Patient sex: F
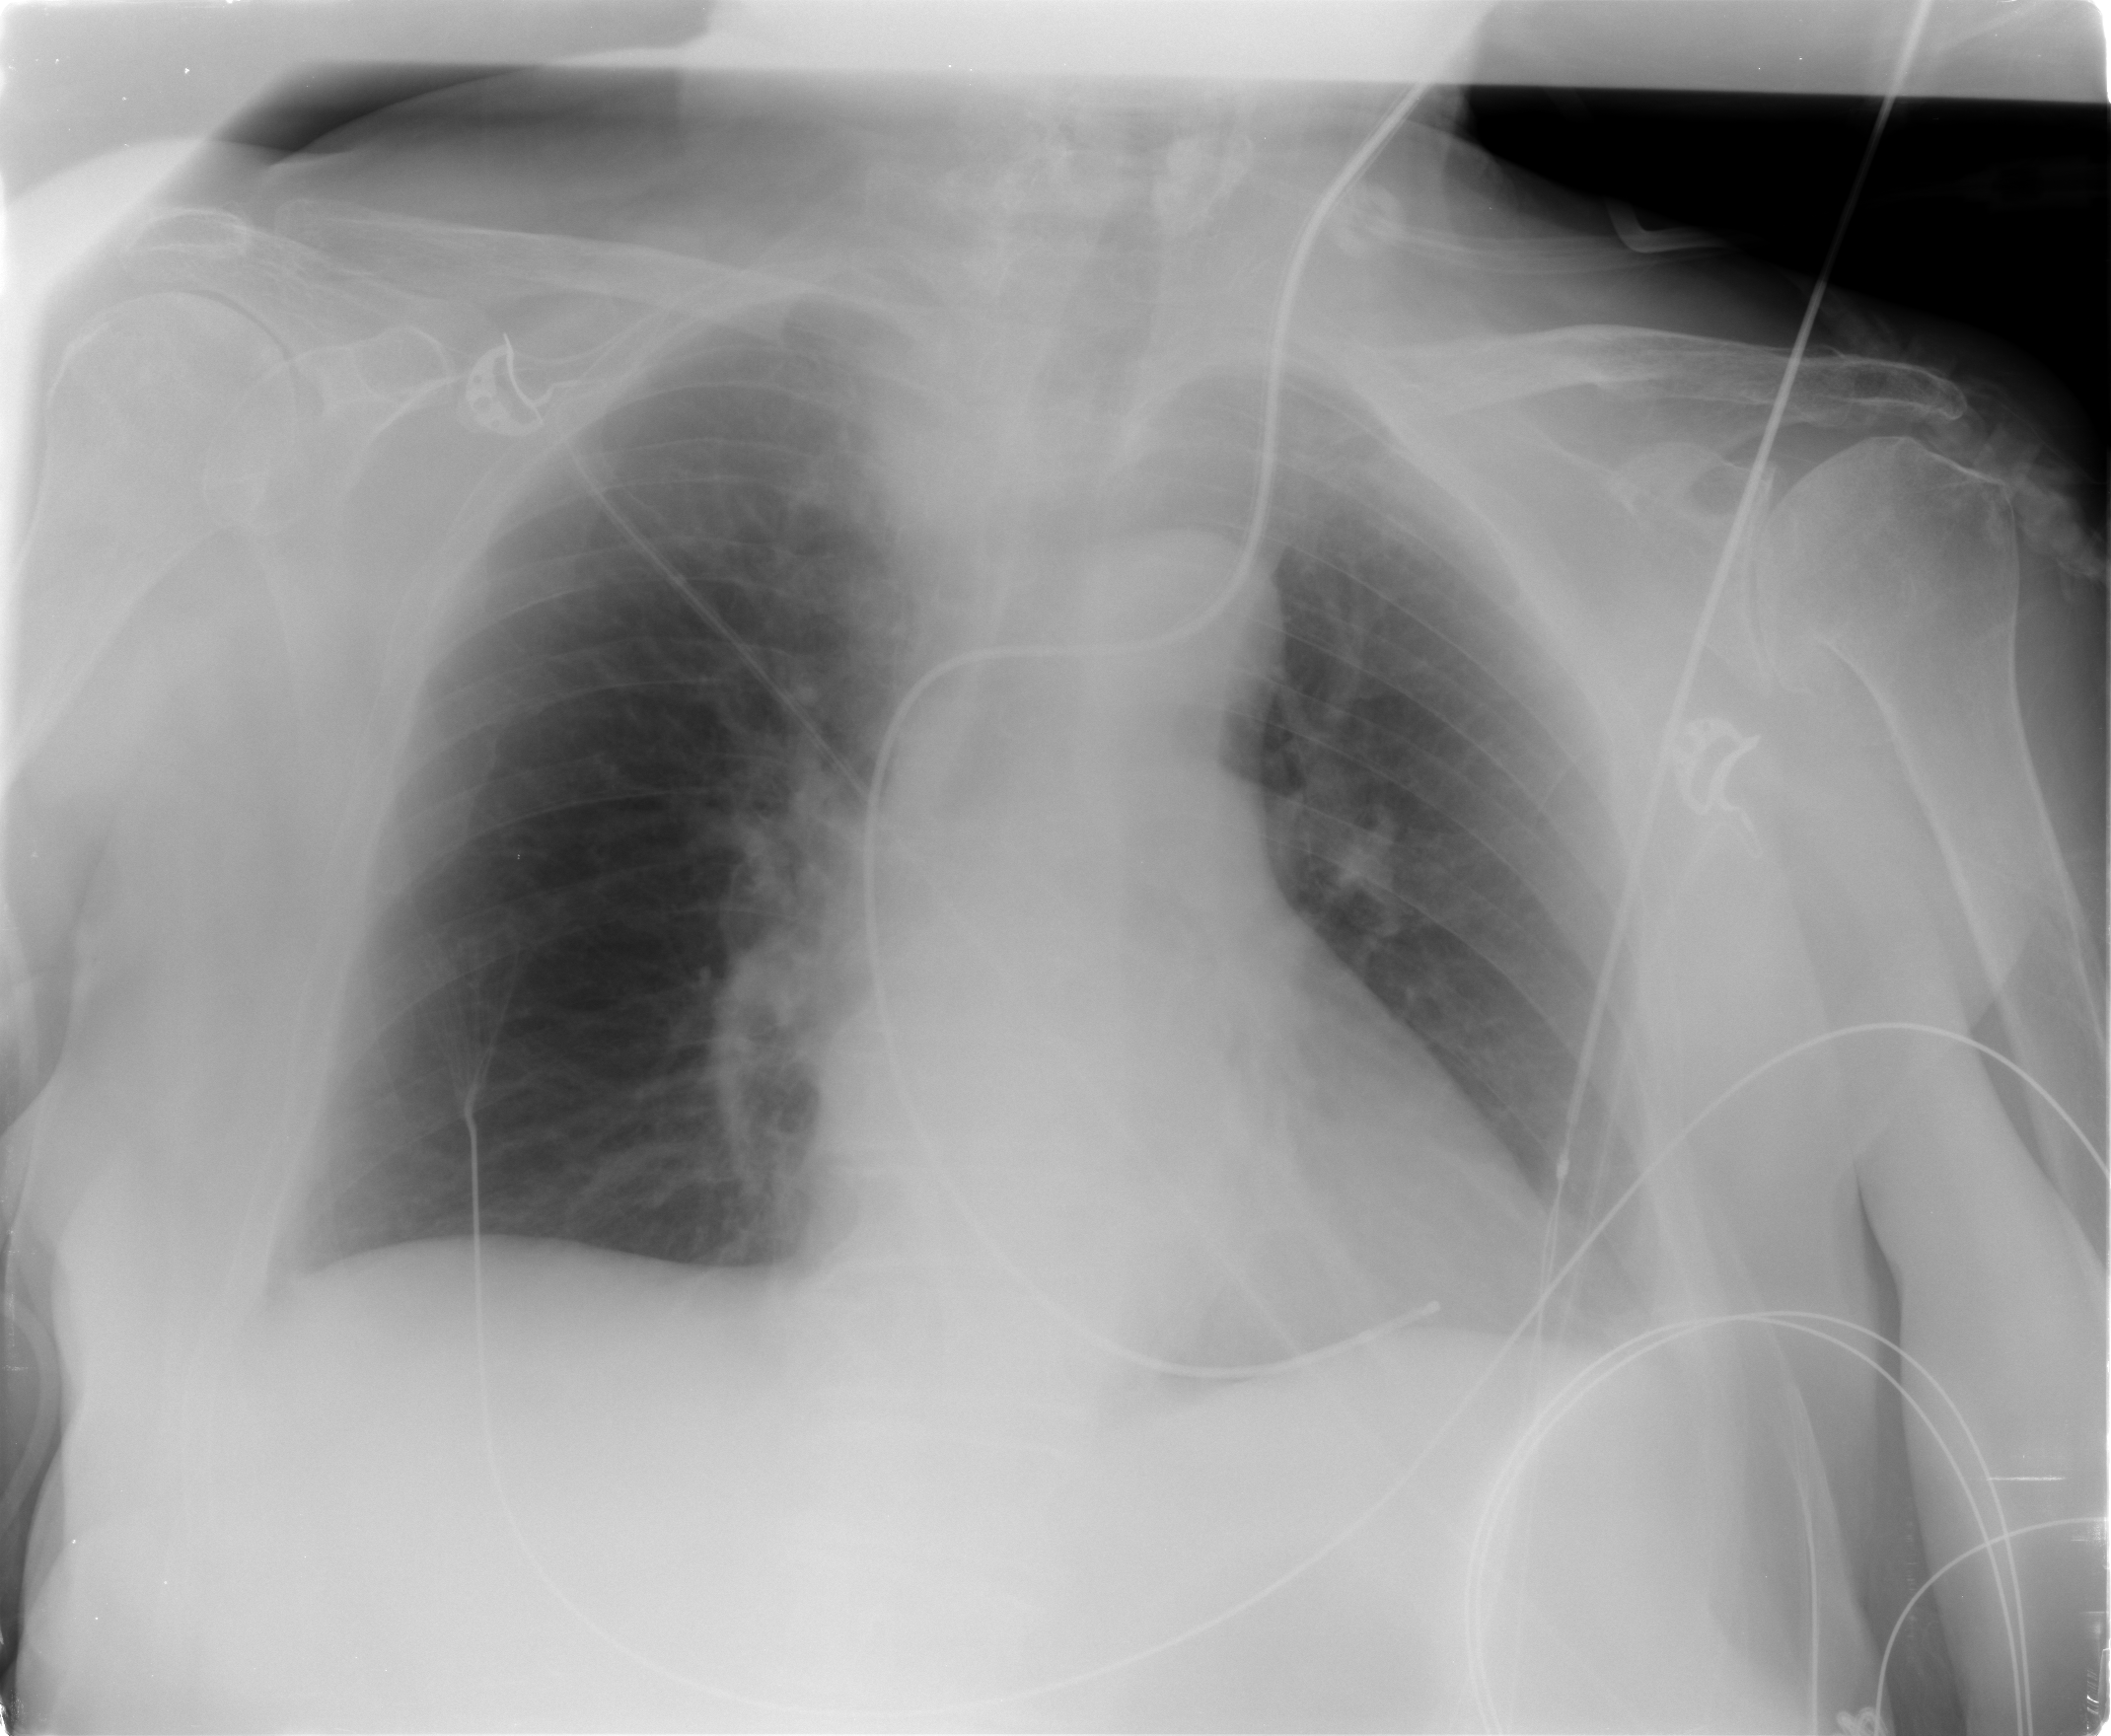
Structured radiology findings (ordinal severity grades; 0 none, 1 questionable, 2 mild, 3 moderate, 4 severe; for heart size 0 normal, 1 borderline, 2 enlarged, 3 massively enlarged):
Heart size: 0
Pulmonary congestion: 0
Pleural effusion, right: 0
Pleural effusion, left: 2
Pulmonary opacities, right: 0
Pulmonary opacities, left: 0
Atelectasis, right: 0
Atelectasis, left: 0